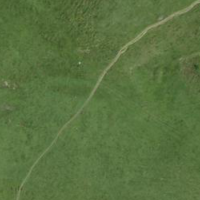
EUNIS habitat code: 26
Species observed at this site:
Juniperus communis